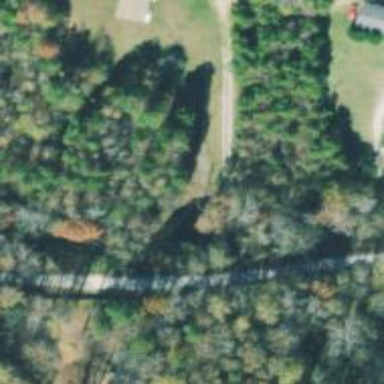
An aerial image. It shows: Driveway leading to service road.